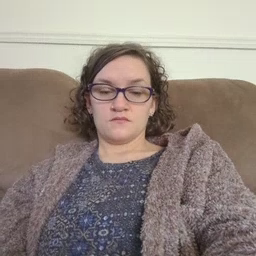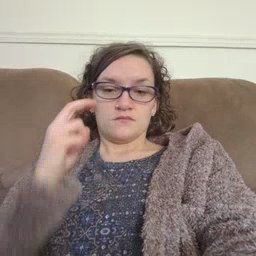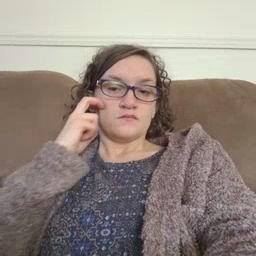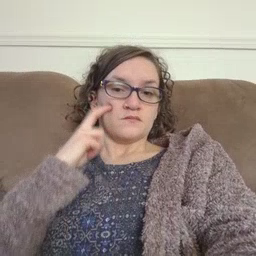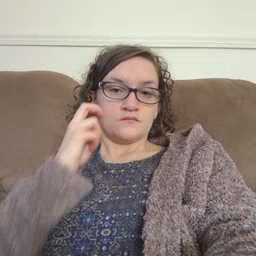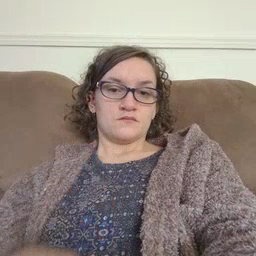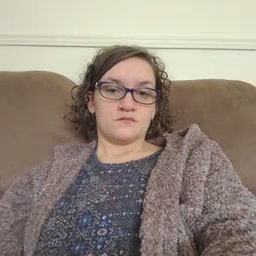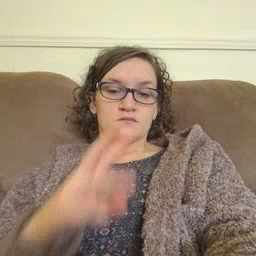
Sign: gum